Question: My Code
'''
.nav_bar {
position: absolute;
top: 0;
width: 800px;
height: 23px;
display: inline-block;
text-align: center;
background-color: #0090bc;
border-bottom-left-radius: 12px;
border-bottom-right-radius: 12px;
border: 2px solid #004D6F;
-webkit-box-shadow: inset 2px 2px 0px rgba(255, 255, 255, 0.7), inset -2px -2px 0px rgba(0, 0, 0, 0.7);
box-shadow: inset 2px 2px 0px rgba(255, 255, 255, 0.7), inset -2px -2px 0px rgba(0, 0, 0, 0.4);
padding: 10px;
font-family: arial;
color: white;
}
'''
'''
<center>
<div class="nav_bar">
<center><font size="5"><span class="shadow"><b>Text</b></span></font></center>
</div>
</center>
'''
The '.nav_bar' div won't centre for some reason! Here is the output! I've added the centre tag to see if it would centre but it wont't can someone please help me
Output:

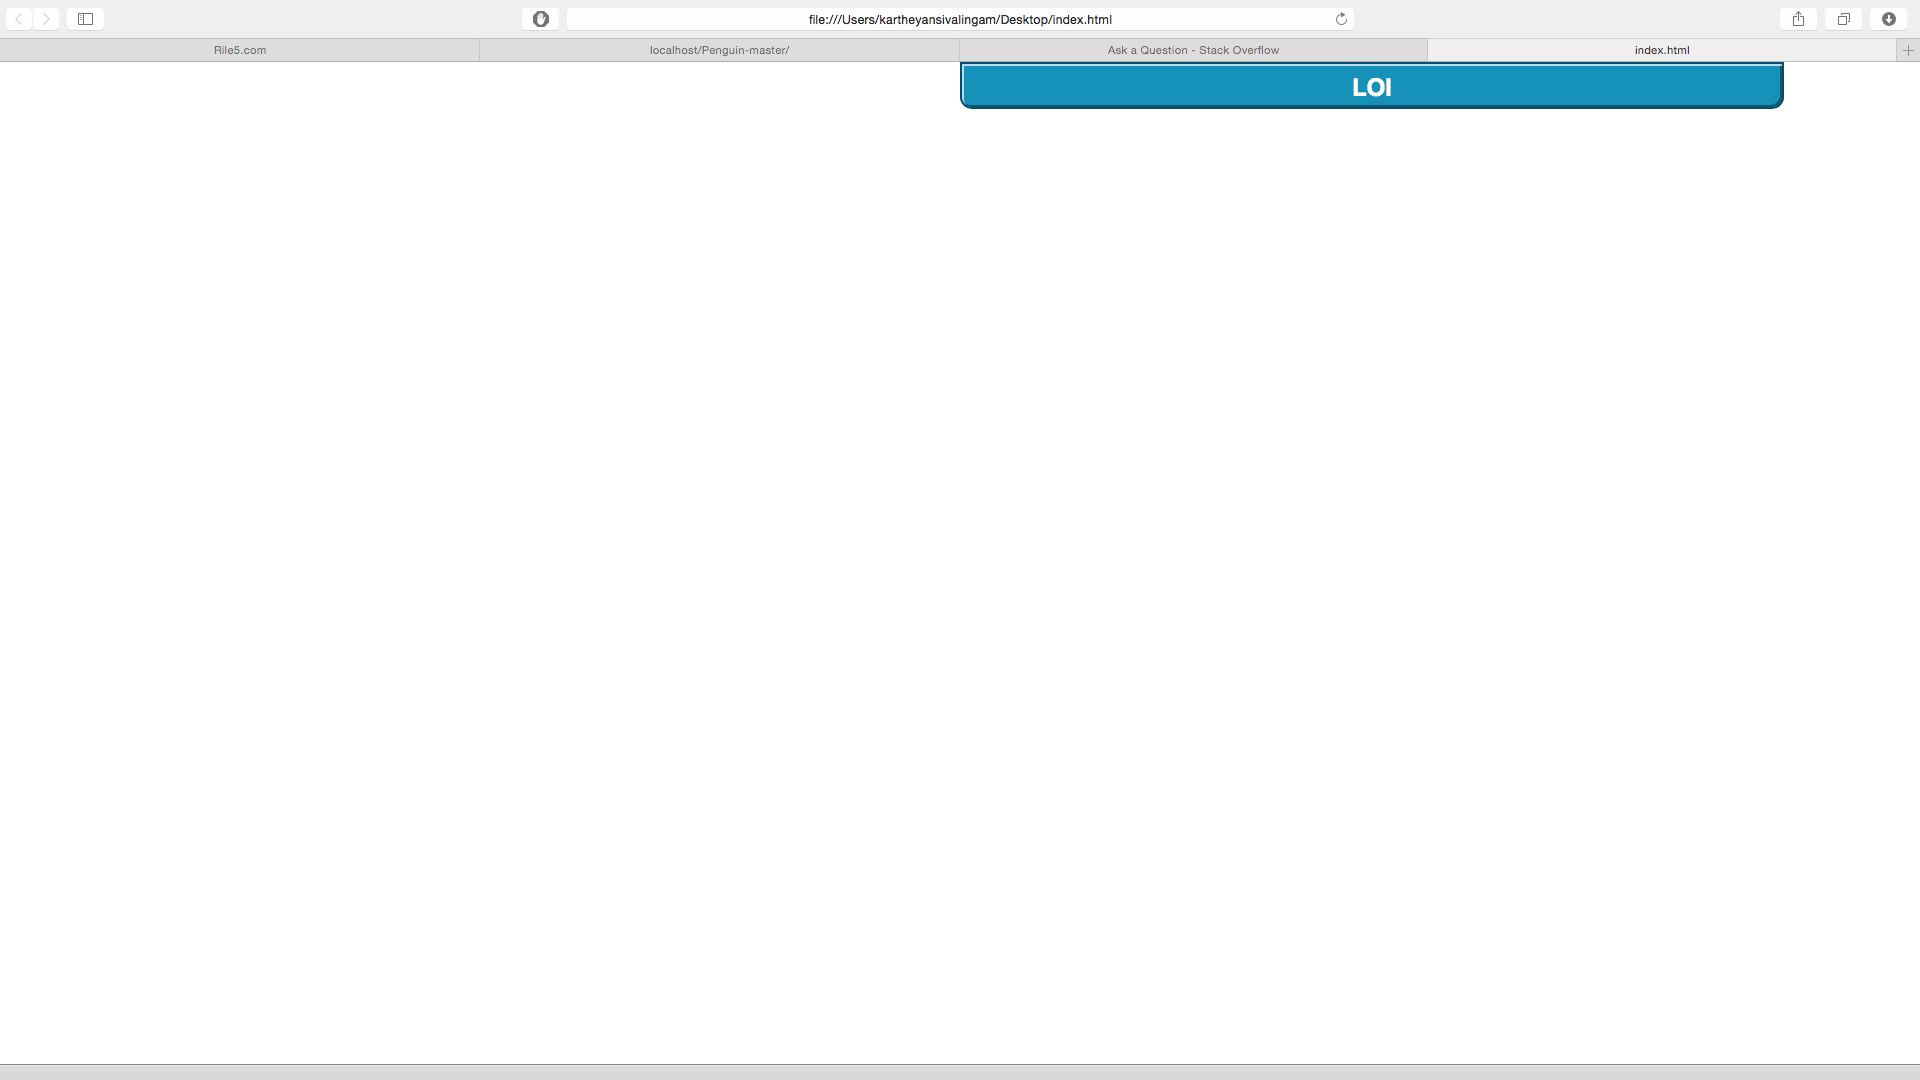
Answer: Remove
'''
position:absolute;
top: 0;
'''
Add
'''
margin: 0 auto;
'''
Here's a jsfiddle: <URL>
Note that I changed the width to 100px so it would fit in the window.